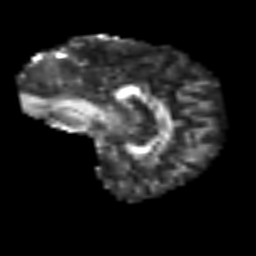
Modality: FA
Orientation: sagittal
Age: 46
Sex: male
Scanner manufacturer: siemens
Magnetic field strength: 3 T
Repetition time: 3.2 s
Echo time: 0.081 s